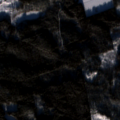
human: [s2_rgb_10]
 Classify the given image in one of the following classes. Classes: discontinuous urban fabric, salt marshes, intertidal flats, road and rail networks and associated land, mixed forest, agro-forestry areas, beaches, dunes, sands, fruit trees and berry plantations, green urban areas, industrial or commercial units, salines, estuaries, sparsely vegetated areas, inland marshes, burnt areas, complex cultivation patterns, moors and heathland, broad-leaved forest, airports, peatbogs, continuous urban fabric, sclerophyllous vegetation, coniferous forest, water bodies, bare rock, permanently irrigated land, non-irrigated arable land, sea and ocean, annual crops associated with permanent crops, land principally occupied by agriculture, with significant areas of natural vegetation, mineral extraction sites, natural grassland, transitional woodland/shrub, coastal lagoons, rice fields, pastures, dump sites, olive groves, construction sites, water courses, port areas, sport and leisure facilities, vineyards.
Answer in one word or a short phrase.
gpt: coniferous forest, mixed forest